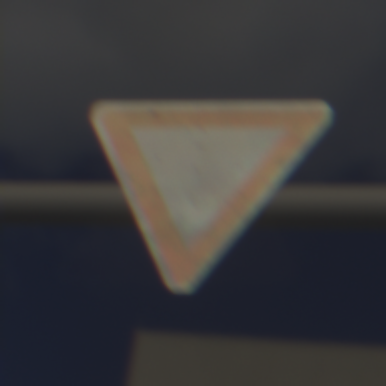
Verkehrszeichen: VorfahrtGewaehren
Umgebung: Outdoor, Urban
Tageszeit: MorningAfternoon
Wetter: PartlyCloudy
Licht: Natural
Jahreszeit: NotSpecified
Kontrast: HighContrast